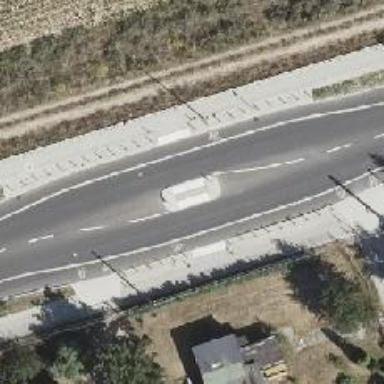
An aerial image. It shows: Uncontrolled crossing with central island on the road.